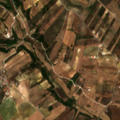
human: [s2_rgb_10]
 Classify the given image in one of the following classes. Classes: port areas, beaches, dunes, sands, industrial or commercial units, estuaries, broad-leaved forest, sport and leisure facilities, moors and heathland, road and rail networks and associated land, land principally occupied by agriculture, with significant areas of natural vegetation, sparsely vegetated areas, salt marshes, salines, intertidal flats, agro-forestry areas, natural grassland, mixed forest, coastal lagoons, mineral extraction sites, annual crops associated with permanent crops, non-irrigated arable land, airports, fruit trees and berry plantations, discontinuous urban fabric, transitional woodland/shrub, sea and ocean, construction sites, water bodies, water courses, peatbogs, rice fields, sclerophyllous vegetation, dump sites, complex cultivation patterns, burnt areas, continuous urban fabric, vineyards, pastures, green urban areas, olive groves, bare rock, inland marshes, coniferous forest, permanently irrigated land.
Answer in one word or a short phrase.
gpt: complex cultivation patterns, land principally occupied by agriculture, with significant areas of natural vegetation